Question: I am trying to run a python code on Jenkins which is located on the . The code runs fine in my local jenkins as well as command prompt. It also runs correctly on the command prompt of the remote machine but fails while running on Jenkins. I get Json decode error while running on Jenkins. I tried running through build steps - Execute Python Script, Execute Windows Batch Command, Execute Shell.
'''
import requests
import json
import csv
import os
from datetime import datetime
import pandas as pd
url = 'http://xx.xx.xx.xx:8080/view/view_name/api/json' #change the view name here
user = 'username'
pwd = 'password'
r = requests.get(url, auth=(user, pwd))
j = r.json()
print(j)
'''

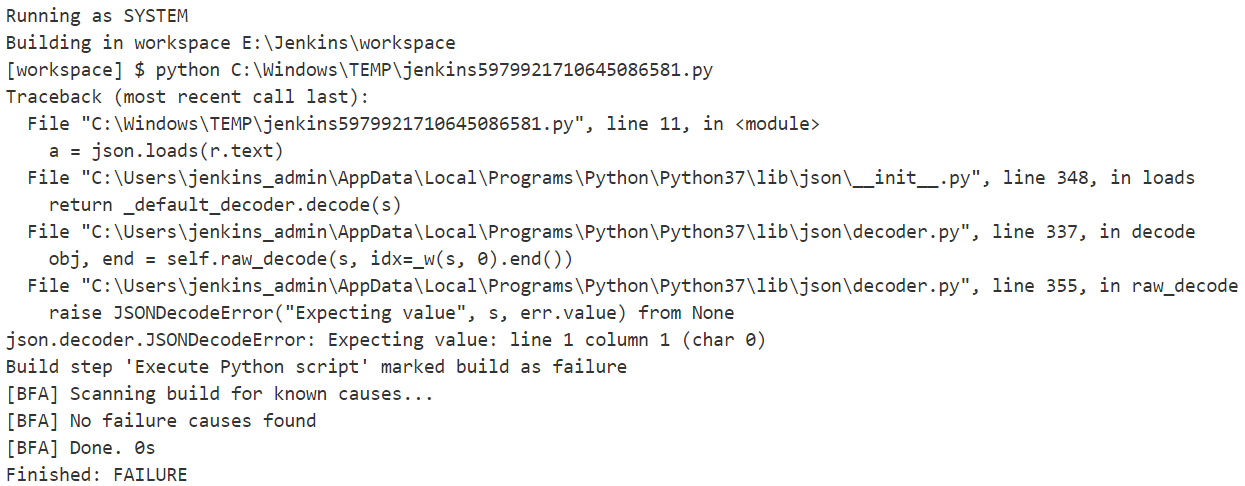
Answer: The code doesnt have any problem as it works fine in other jenkins and command prompt. The issue was, in the url, I was giving the ip address of the machine on which jenkins was installed. After I gave localhost:8080 insted of ip address the issue got resolved.